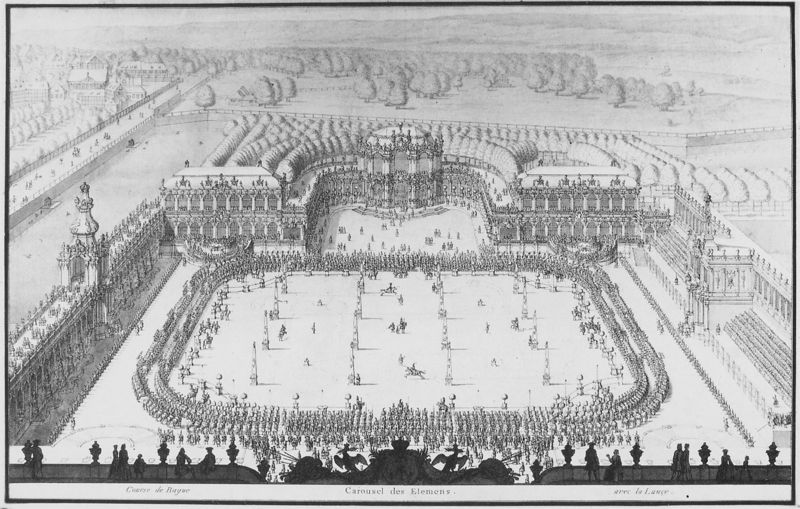
Titel: Das Ringrennen des Karussells der Vier Elemente im Zwingerhof am 15. September 1719
Künstler: Carl Heinrich Jacob Fehling
Institution: Dresden, Staatliches Kupferstichkabinett
Schlagwörter: bäume, menschen, frankreich, paris, zeichnung, gebäude, park, schloss, menge, architektur, barock, theater, wald, reiter, garten, ansicht, zuschauer, soldaten, symmetrie, aufsicht, palast, druck, zirkus, entwurf, menschenmenge, ritter, mittelalter, plan, versailles, schlossgarten, turnier